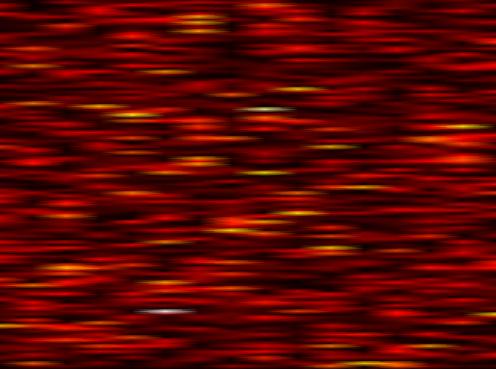
Label: WOLA